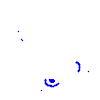
Particle: electron